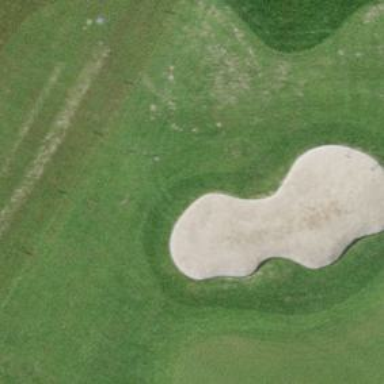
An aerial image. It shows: Sandy area is golf bunker.